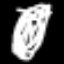
Label: leaf